Field crop: maize
Growth stage: 2
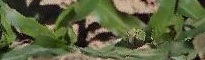
Species: maize